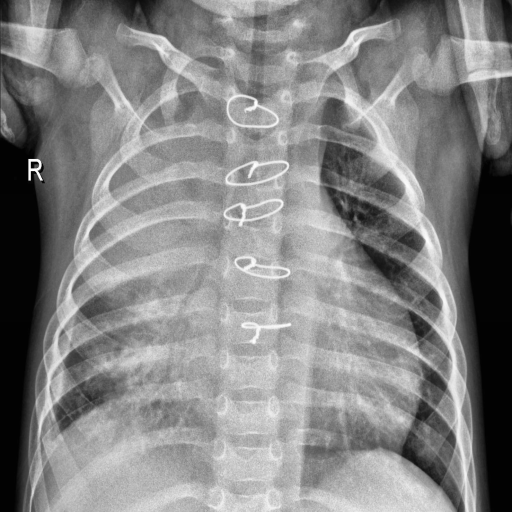
Finding: PNEUMONIA